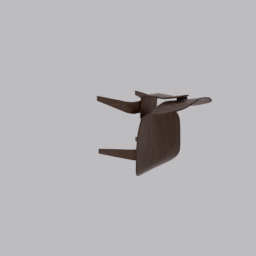
Label: furniture